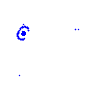
Particle: pion